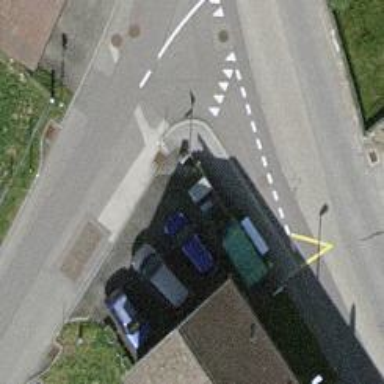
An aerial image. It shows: Bus stop with platform for public transport.